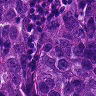
Metastatic tissue present: yes